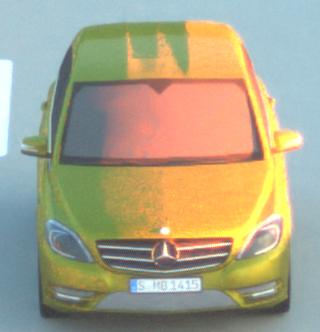
Make: Mercedes-Benz
Model: B 180 BlueEFFICIENCY
Detailed model: B-Class (246)
Model produced from: 2011/11
Model produced until: 2012/10
Doors: 5
Color: yellow
Road condition: dry road
Daytime: sunrise or sunset
Contrast: medium contrast